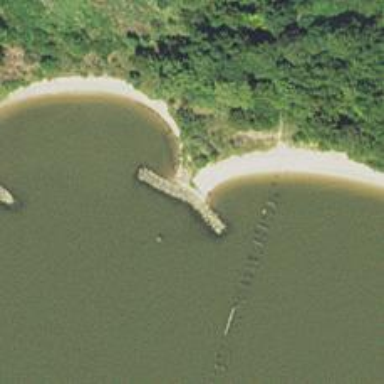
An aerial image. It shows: Breakwater structure.